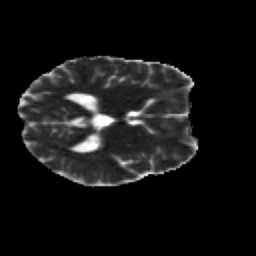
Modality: MD
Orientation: axial
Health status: healthy
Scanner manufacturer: siemens
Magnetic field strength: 3 T
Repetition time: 12 s
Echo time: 0.092 s